Interaction volume radius: 5 \u00c5
Interaction volume height: 40 \u00c5
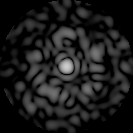
Disorder parameter: 0.8664